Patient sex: F
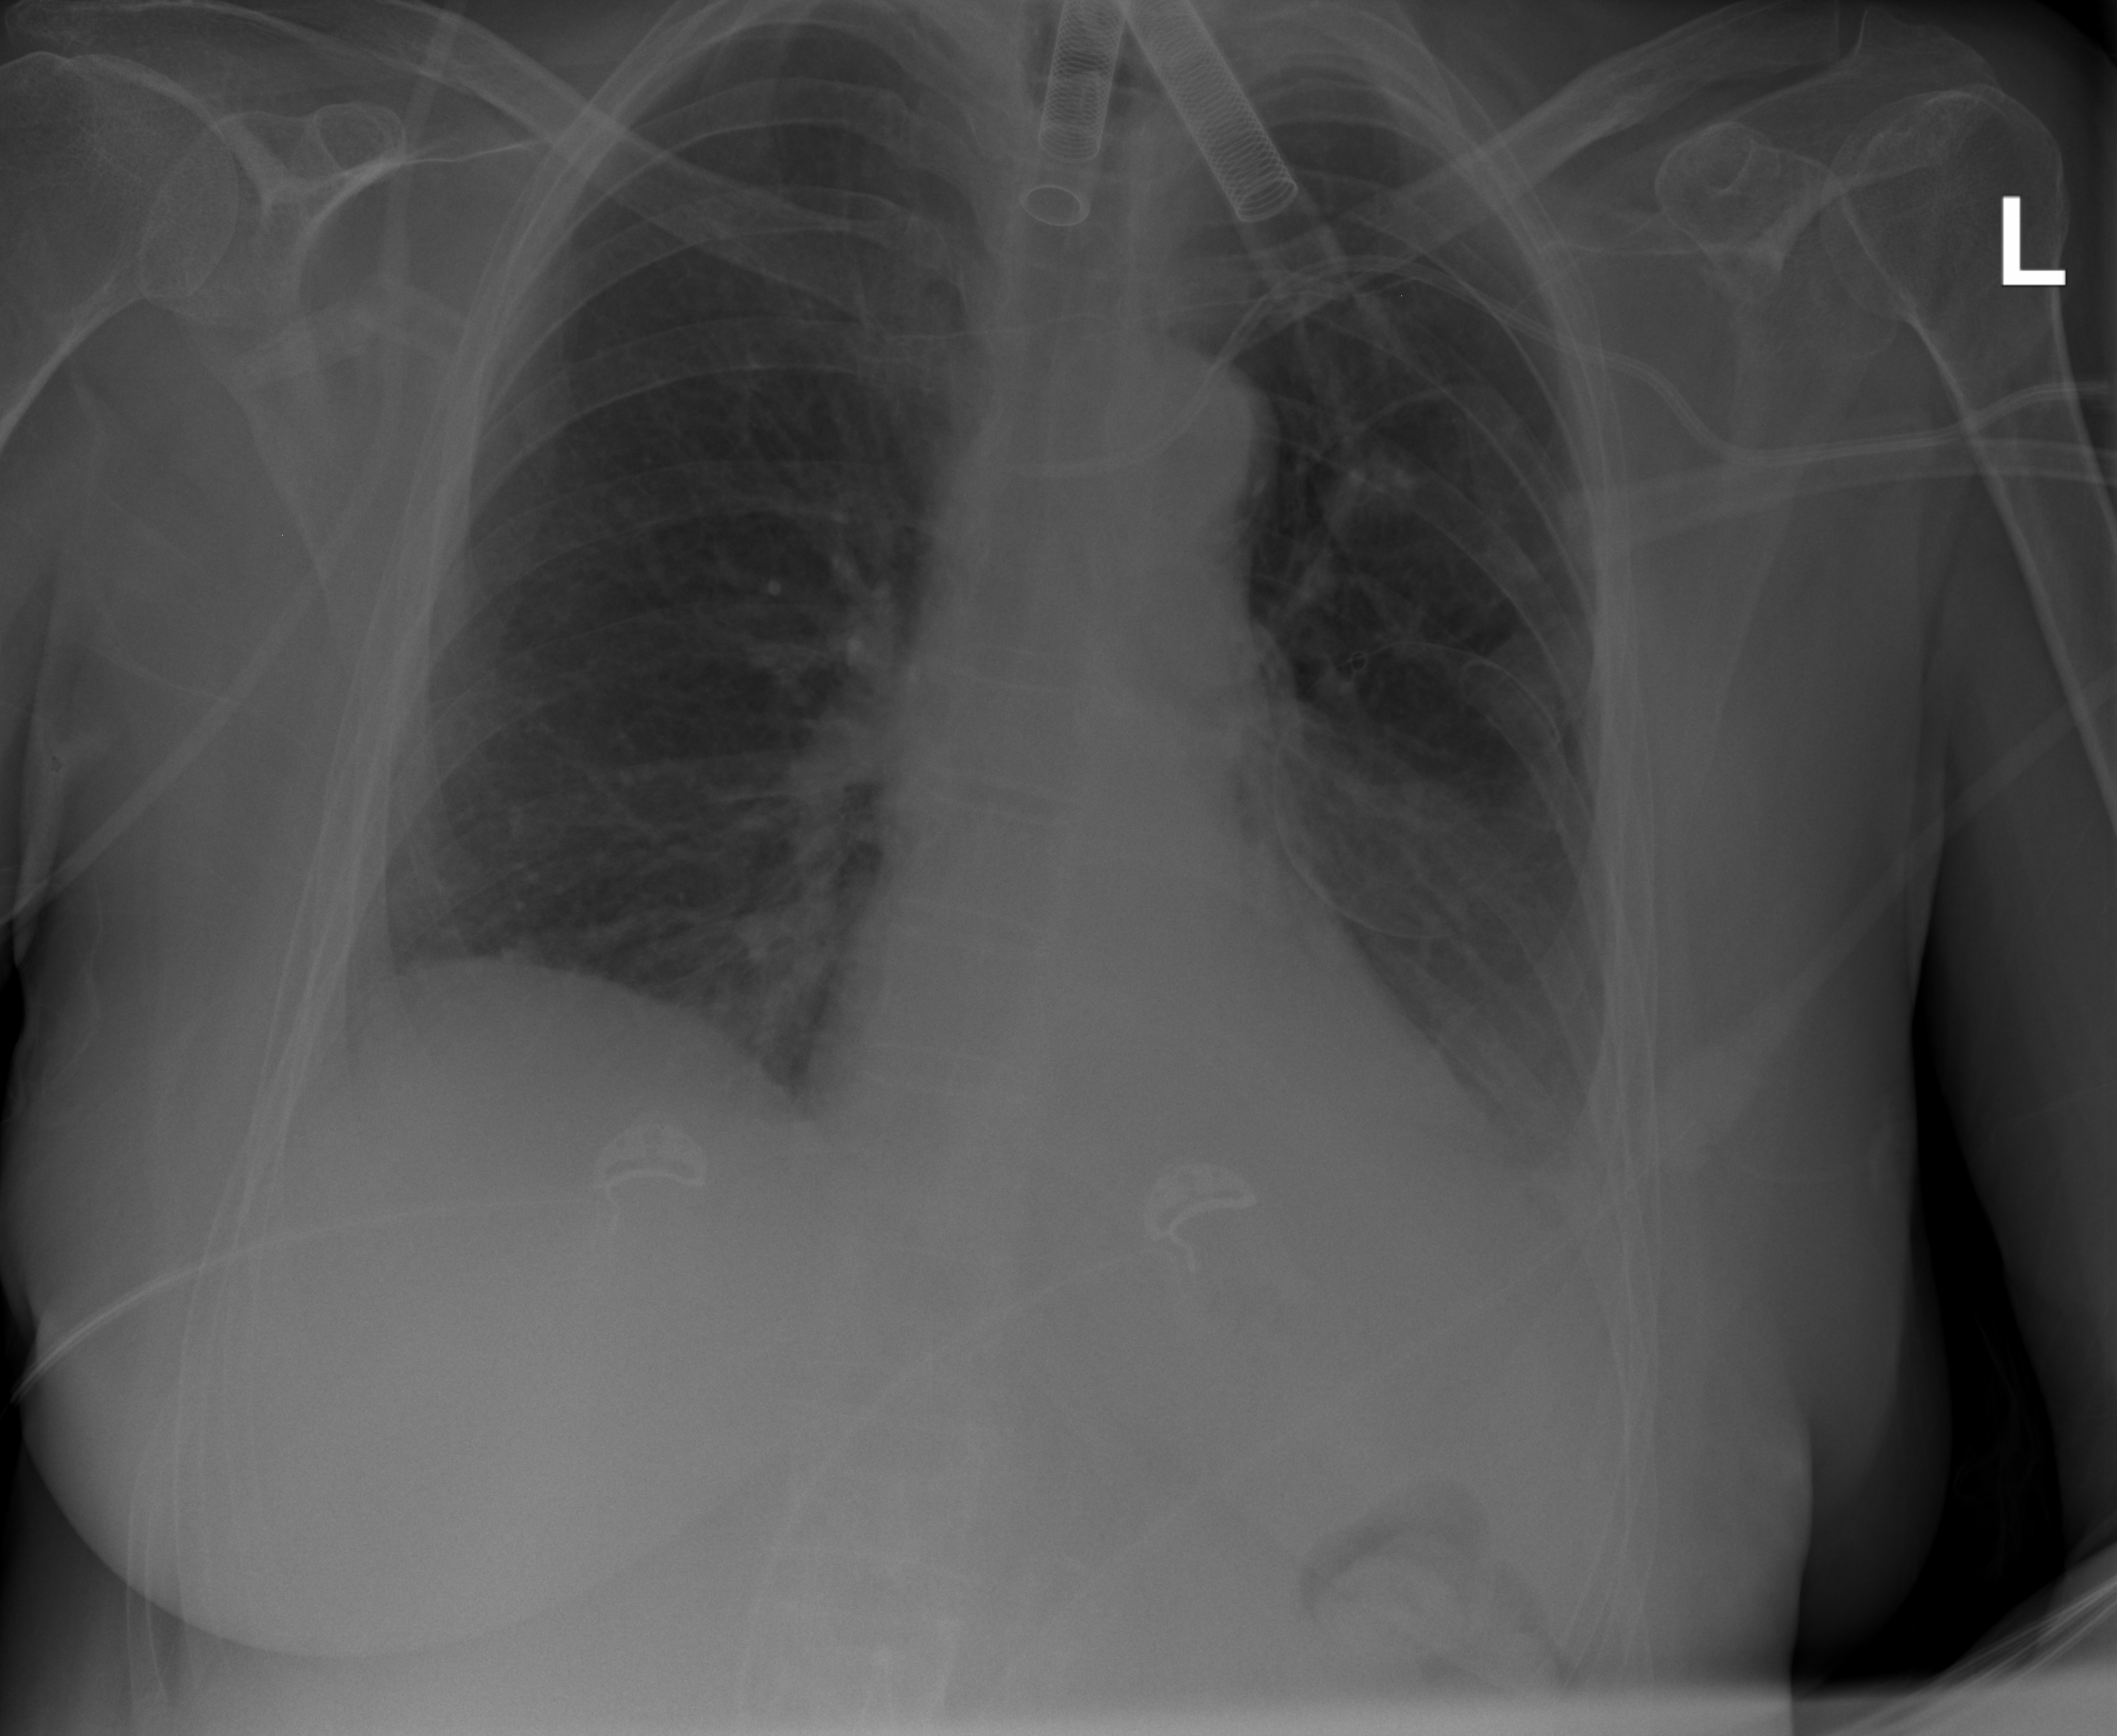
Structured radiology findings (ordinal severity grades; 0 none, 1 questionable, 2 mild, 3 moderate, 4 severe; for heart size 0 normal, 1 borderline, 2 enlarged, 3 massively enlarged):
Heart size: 0
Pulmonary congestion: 1
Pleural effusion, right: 1
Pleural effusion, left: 2
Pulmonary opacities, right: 0
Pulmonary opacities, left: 0
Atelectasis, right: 2
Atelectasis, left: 2